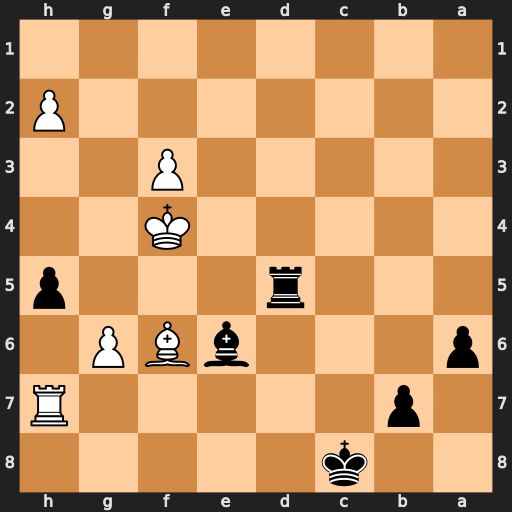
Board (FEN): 2k5/1p5R/p3bBP1/3r3p/5K2/5P2/7P/8
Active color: b
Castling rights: -
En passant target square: -
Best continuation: Rf5+ Ke4 Rxf6